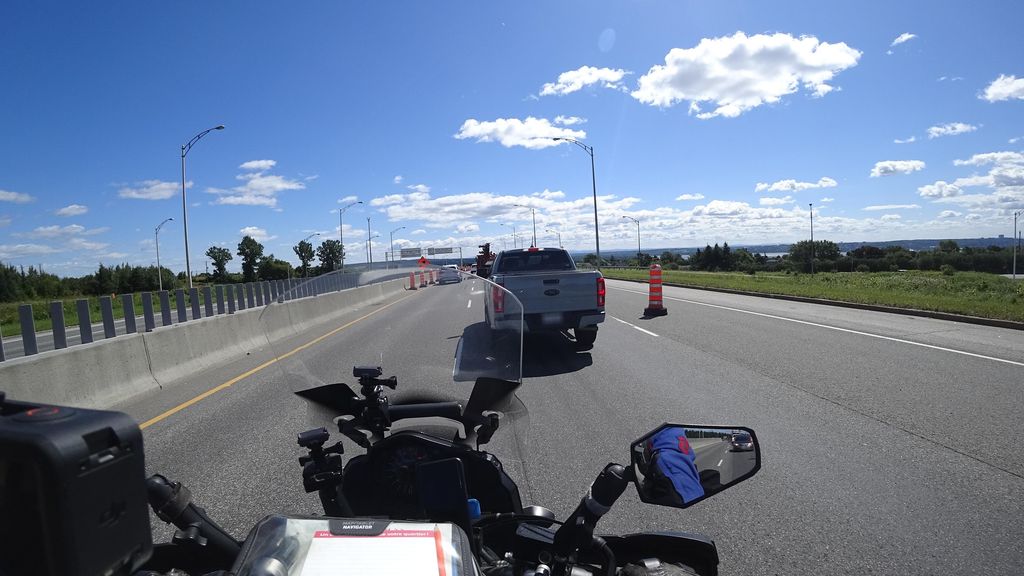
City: quebec_city